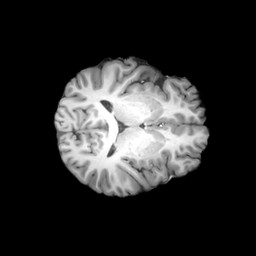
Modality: T1w
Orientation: axial